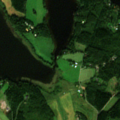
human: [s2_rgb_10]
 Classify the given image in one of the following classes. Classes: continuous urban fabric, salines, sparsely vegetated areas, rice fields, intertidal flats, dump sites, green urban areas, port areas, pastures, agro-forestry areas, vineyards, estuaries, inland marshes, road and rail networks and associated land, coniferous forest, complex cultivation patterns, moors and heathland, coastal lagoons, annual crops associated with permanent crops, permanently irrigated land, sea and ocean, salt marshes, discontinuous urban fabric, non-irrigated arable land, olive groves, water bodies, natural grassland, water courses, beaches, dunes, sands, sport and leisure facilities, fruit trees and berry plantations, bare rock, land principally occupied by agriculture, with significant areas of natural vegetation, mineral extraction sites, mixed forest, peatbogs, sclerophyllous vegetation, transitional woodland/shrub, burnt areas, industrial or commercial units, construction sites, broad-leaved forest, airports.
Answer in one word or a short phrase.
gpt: non-irrigated arable land, land principally occupied by agriculture, with significant areas of natural vegetation, mixed forest, water bodies